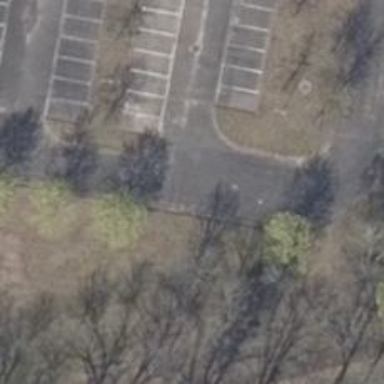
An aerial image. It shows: Parking aisle designated as service road.